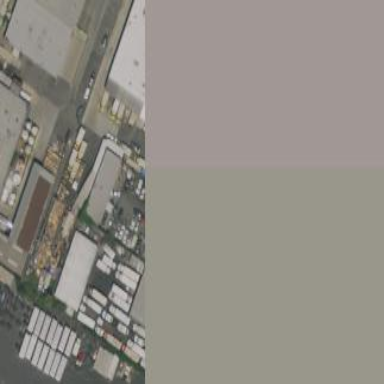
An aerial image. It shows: Warehouse.